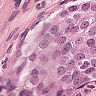
Metastatic tissue present: yes